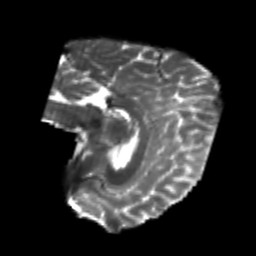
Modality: T2w
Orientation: sagittal
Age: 26
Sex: female
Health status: healthy
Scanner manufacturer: philips
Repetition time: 7.388 s
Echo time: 0.08599 s